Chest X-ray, PA view. Patient: 39 years old, sex M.
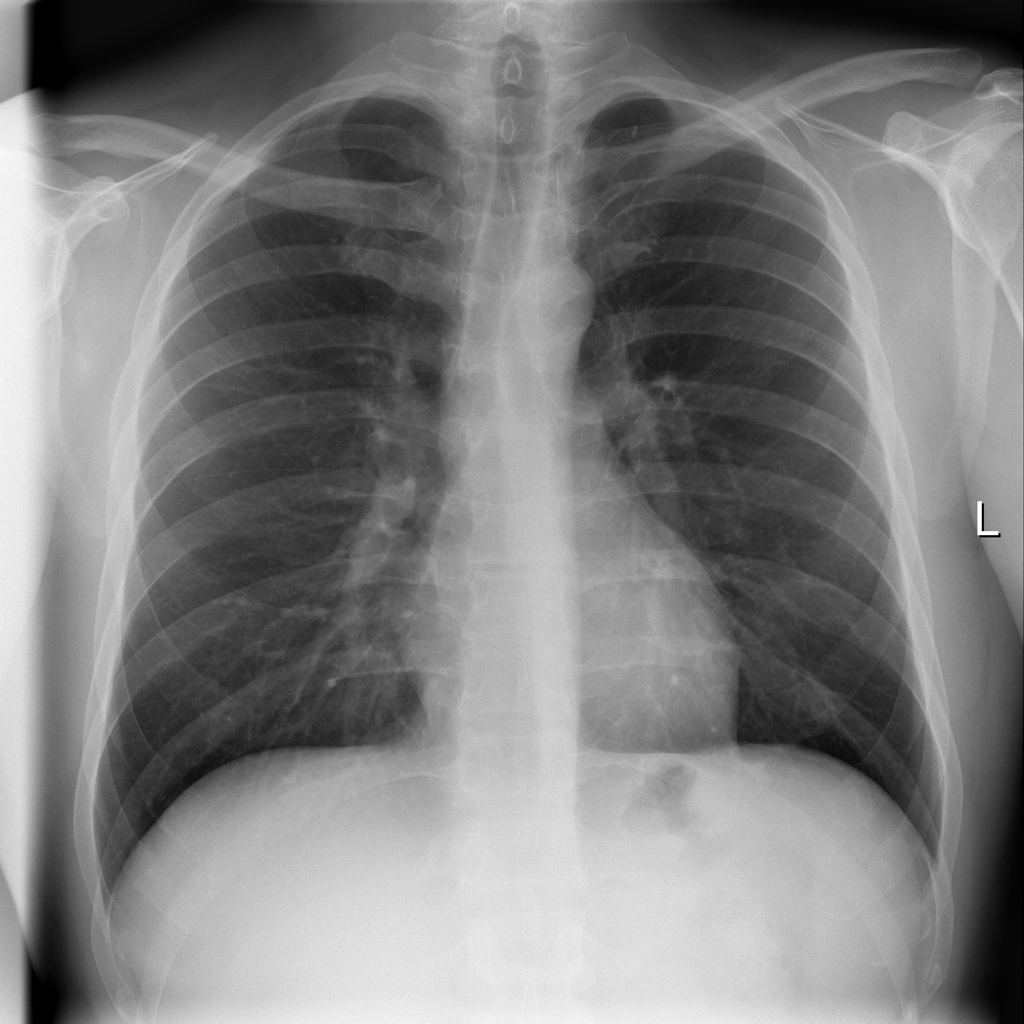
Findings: No Finding